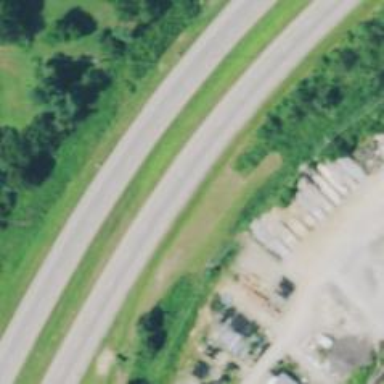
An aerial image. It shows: Trunk highway with expressway features.